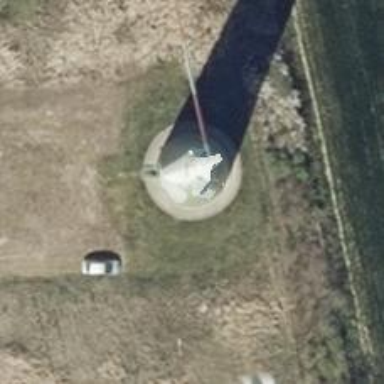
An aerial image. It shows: Wind generator powered by horizontal-axis wind turbine.